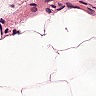
Metastatic tissue present: no